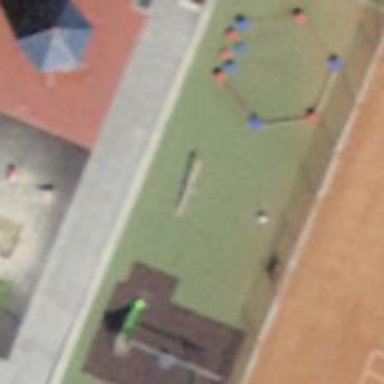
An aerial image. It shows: Playground featuring seesaw.